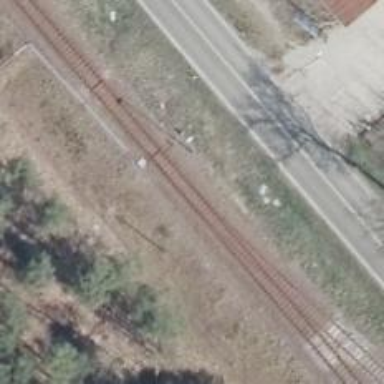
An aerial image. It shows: Railway switch with the turnout on the left side.